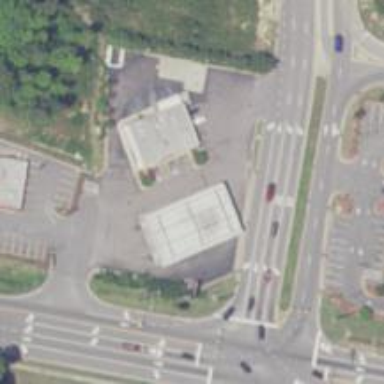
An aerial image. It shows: Convenience shop.